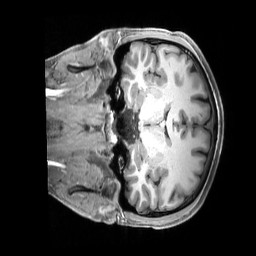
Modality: T1w
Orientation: coronal
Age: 28
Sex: male
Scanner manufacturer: siemens
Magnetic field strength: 3 T
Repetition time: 2.3 s
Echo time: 0.00228 s